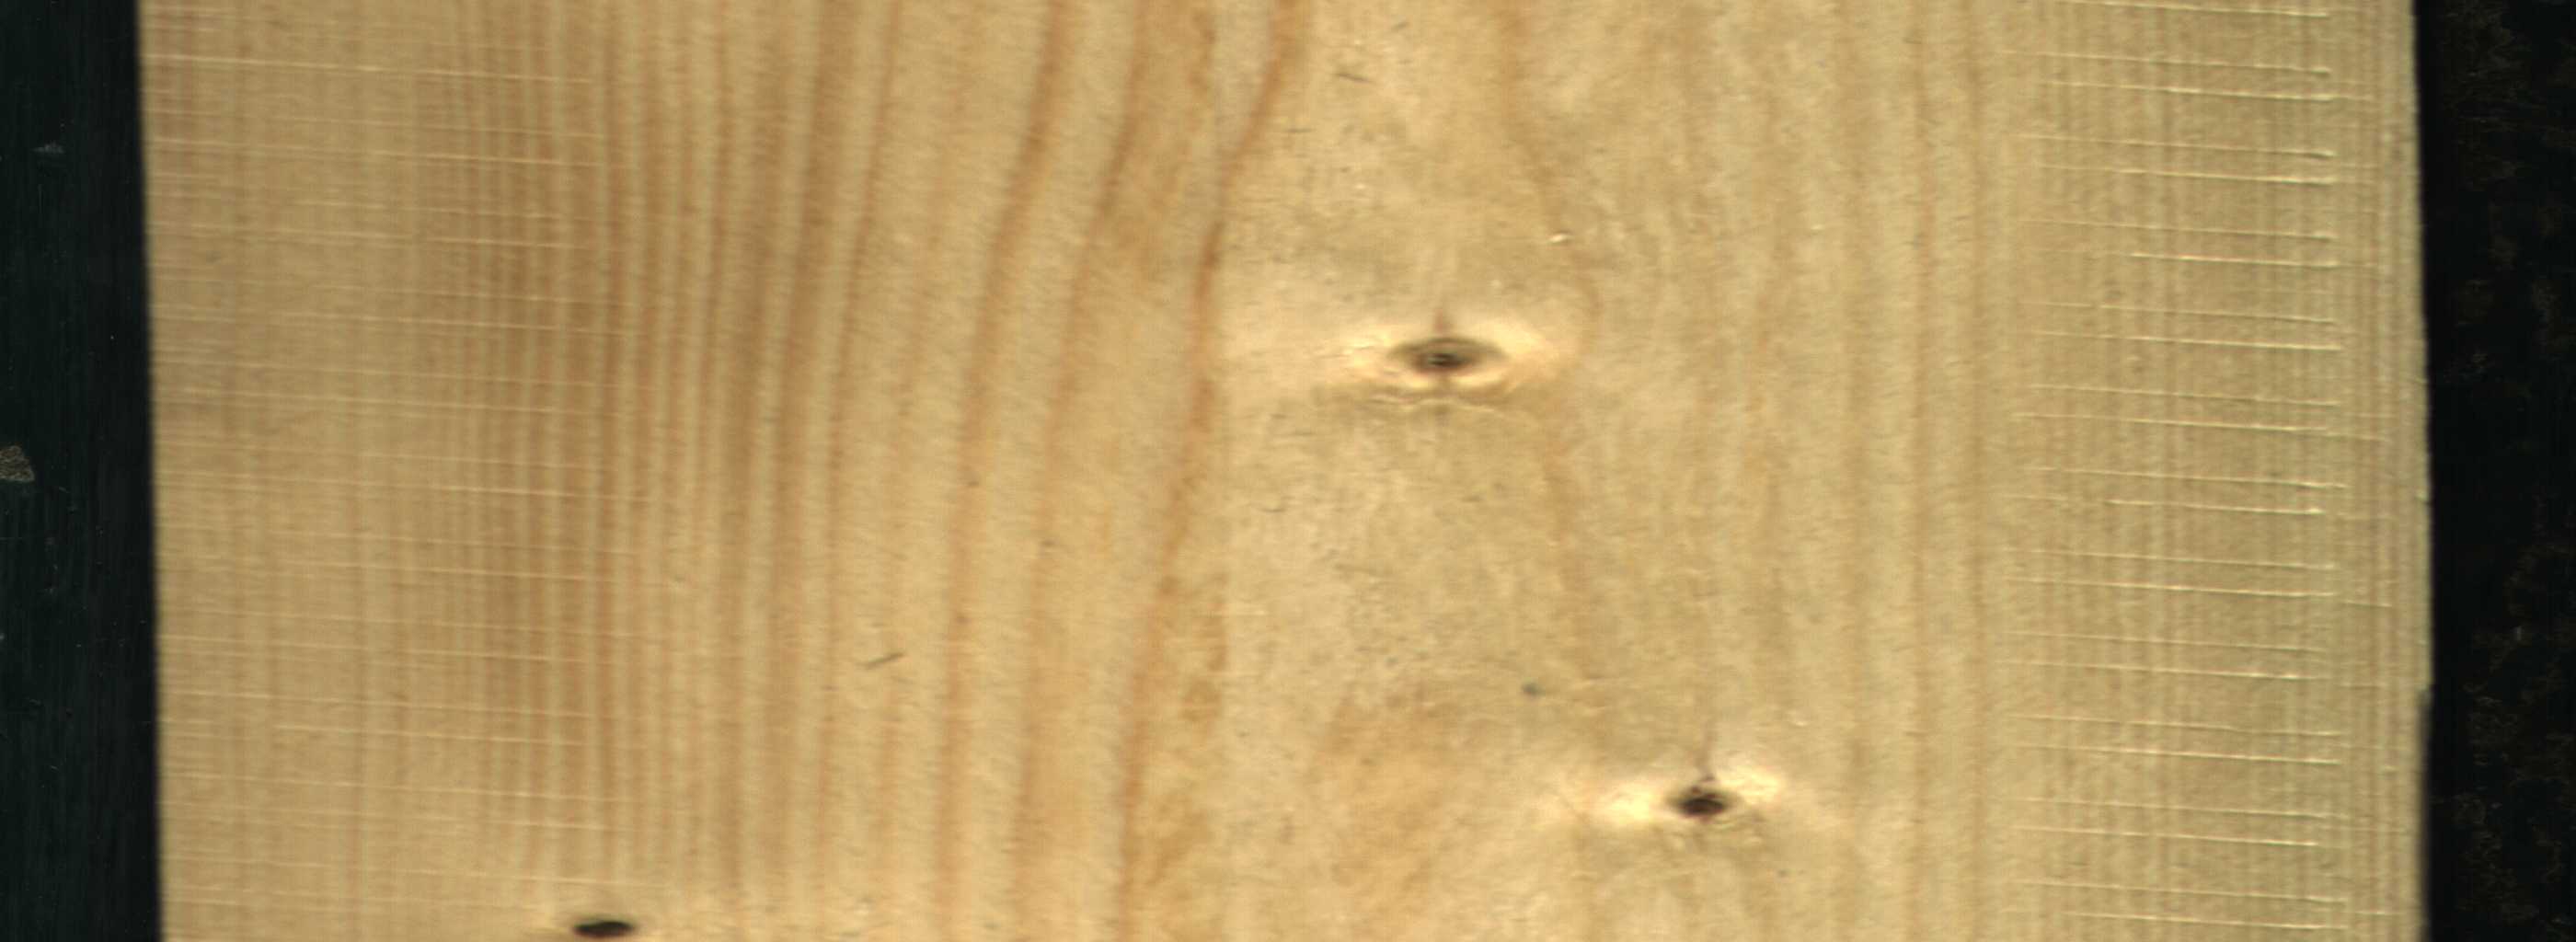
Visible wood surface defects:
Dead_Knot
Dead_Knot
Live_Knot